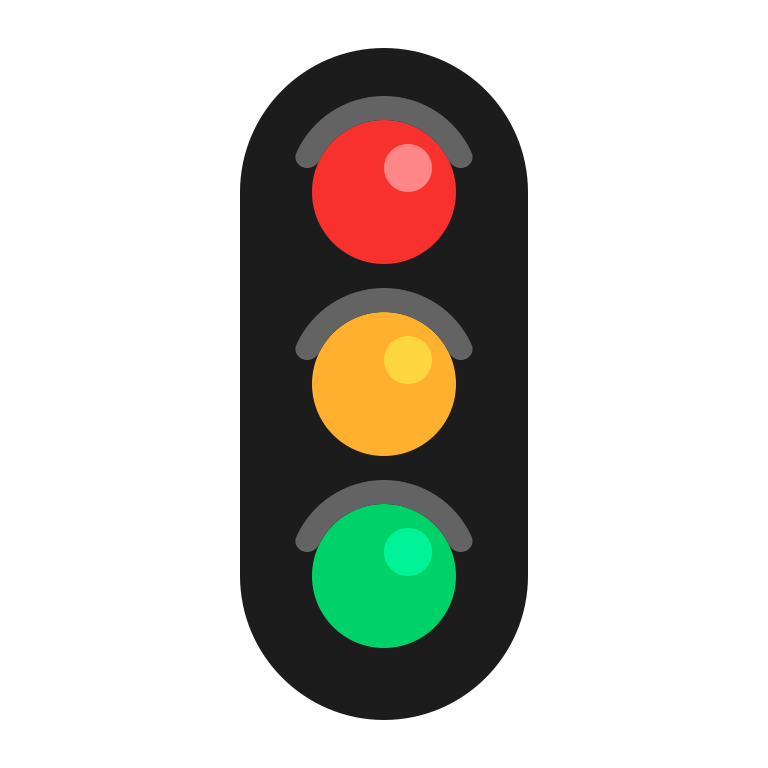
vertical traffic light flat